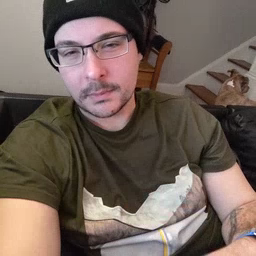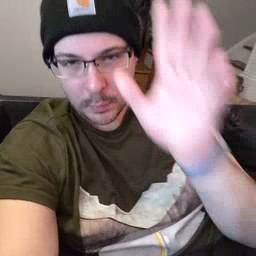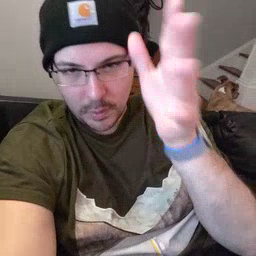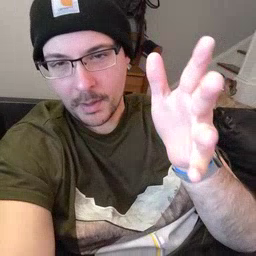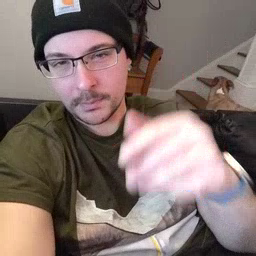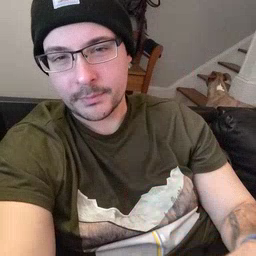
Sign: grandpa